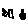
Label: bird